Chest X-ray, PA view. Patient: 22 years old, sex M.
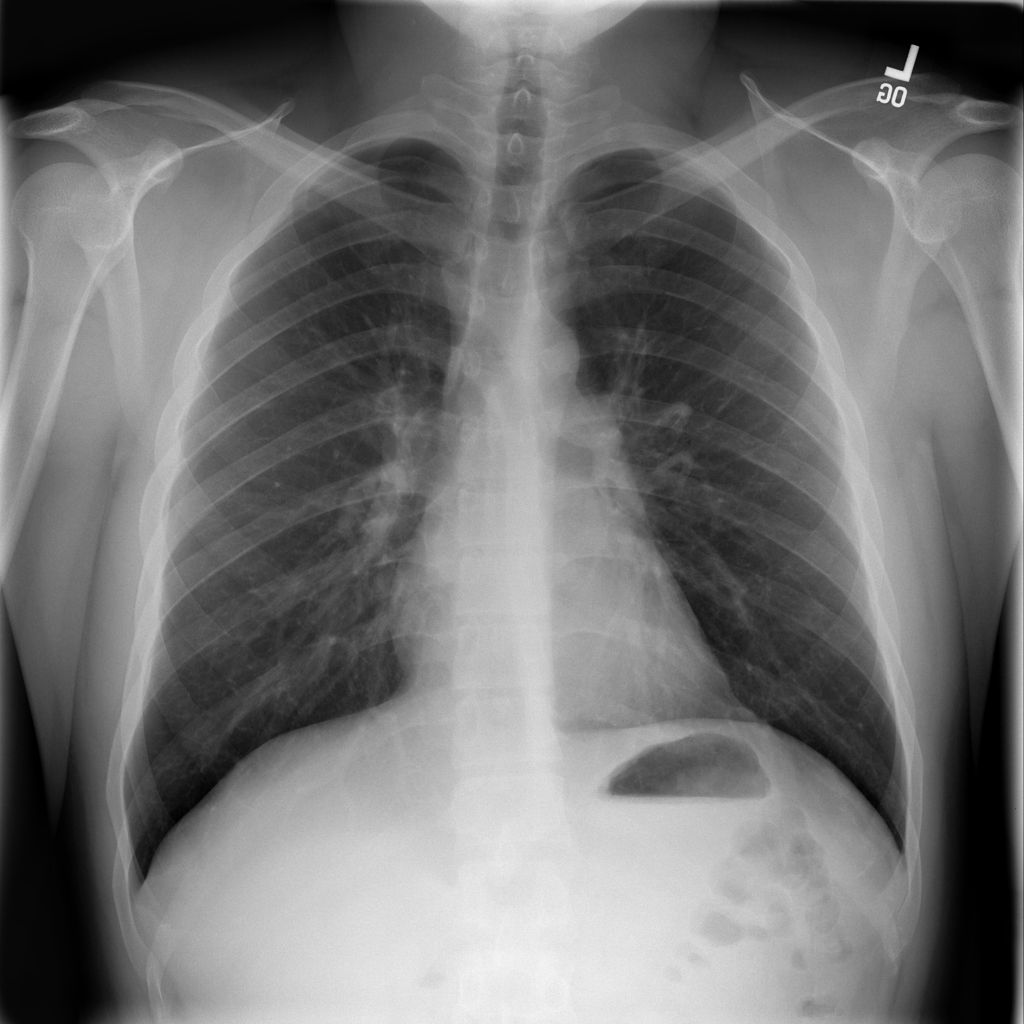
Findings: No Finding